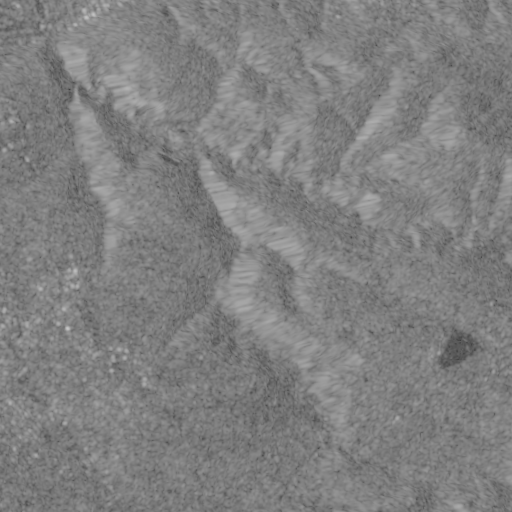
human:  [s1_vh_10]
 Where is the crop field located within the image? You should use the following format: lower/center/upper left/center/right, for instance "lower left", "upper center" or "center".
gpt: The crop field is located in the lower left of the image.
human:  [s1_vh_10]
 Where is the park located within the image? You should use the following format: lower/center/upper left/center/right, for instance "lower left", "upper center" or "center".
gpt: The park is located in the left of the image.
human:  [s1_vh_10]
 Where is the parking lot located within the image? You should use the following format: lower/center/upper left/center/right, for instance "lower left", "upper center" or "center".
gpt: The parking lot is located in the upper left of the image.
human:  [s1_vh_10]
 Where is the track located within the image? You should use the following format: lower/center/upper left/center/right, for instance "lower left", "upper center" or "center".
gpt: There is no track in the image.

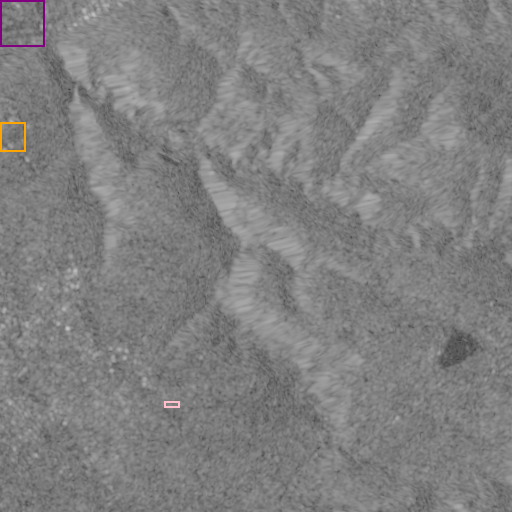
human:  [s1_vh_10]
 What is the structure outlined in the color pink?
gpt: The structure outlined in pink is a crop field.
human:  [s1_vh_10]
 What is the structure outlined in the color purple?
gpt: The structure outlined in purple is a park.
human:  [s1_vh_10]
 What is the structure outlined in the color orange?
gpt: The structure outlined in orange is a parking lot.
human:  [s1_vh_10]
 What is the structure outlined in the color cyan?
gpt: There is no cyan outline.